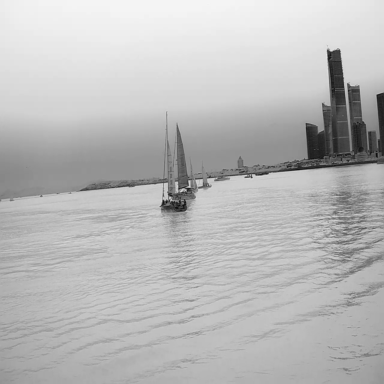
There are ten objects shown in the infrared image, including five sailboats, four canoes, and a container_ship.